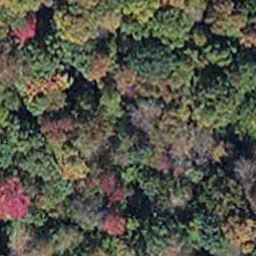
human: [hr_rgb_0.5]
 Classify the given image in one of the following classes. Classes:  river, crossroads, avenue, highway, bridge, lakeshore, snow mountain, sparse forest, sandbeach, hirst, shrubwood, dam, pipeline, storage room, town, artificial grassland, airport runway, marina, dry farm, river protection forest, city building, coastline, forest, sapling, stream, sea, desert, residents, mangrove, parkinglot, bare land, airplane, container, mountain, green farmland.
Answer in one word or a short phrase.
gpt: mangrove